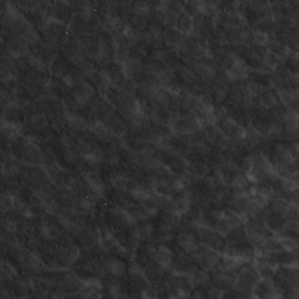
Label: non_frost